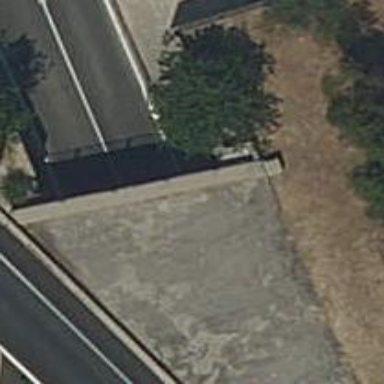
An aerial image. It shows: Wall is shown in the image.